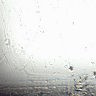
Metastatic tissue present: no